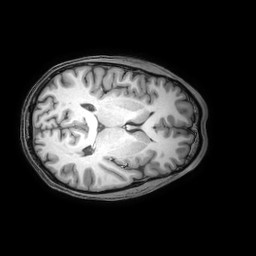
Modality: T1w
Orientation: axial
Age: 35
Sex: male
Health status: healthy
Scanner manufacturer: philips
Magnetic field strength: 3 T
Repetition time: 0.0079 s
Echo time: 0.0035 s